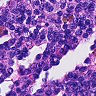
Metastatic tissue present: no